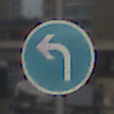
Verkehrszeichen: VorgeschriebeneFahrtrichtungLinks
Umgebung: Outdoor, Urban
Tageszeit: MorningAfternoon
Wetter: Overcast
Licht: Natural
Jahreszeit: NotSpecified
Kontrast: LowContrast